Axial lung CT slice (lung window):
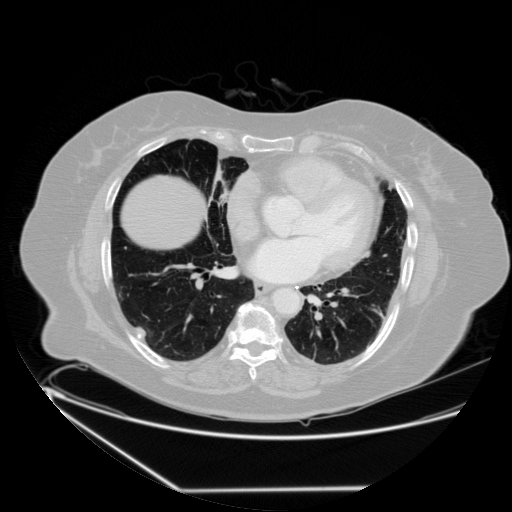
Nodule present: no